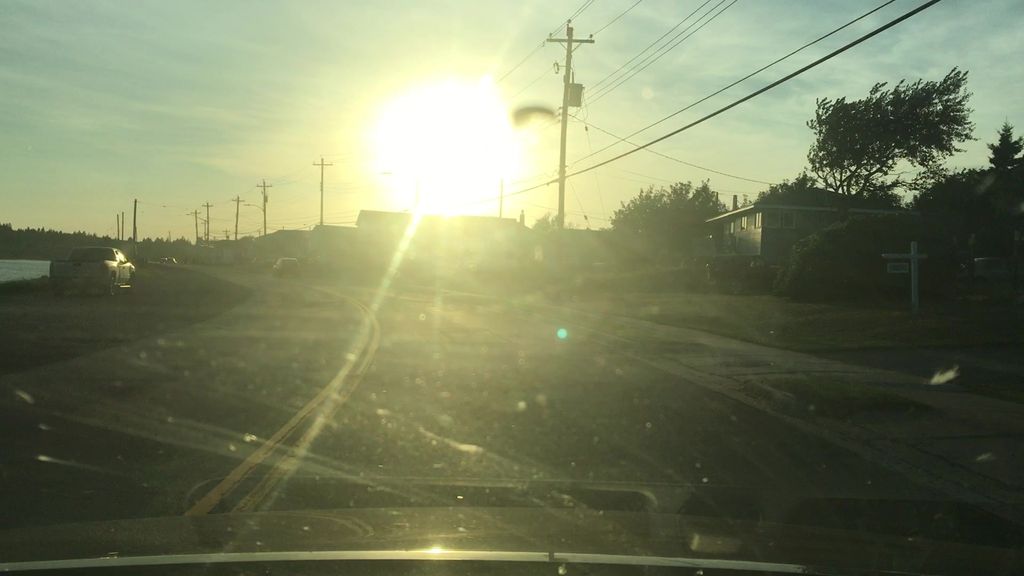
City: halifax